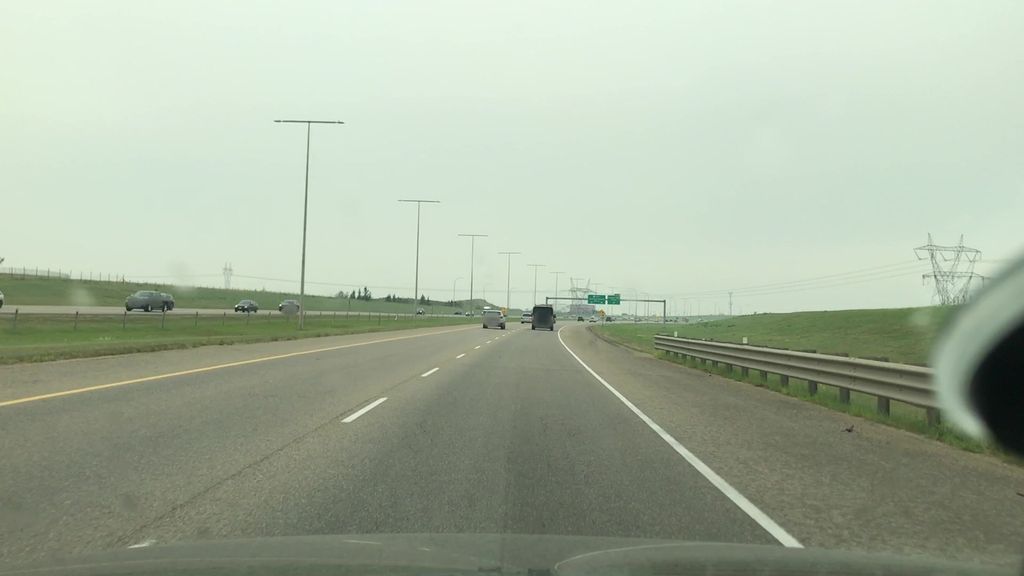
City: edmonton